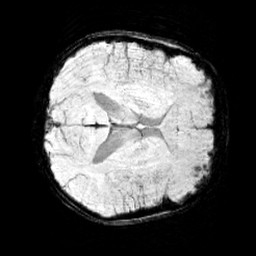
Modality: minIP
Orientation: axial
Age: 11
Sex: male
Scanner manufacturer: siemens
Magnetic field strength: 3 T
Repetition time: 0.027 s
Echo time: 0.02 s